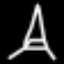
Label: The Eiffel Tower